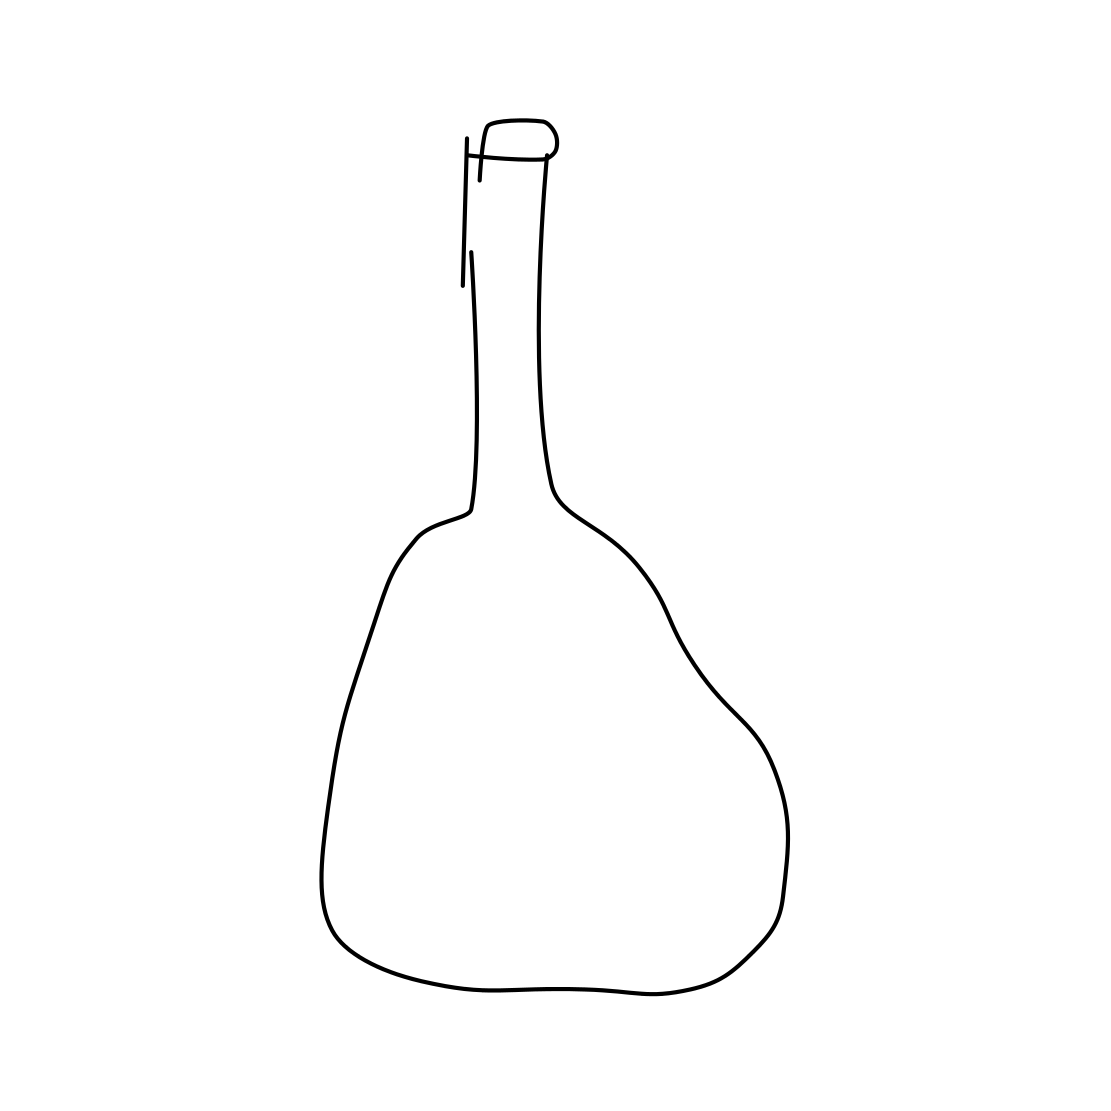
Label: wine-bottle